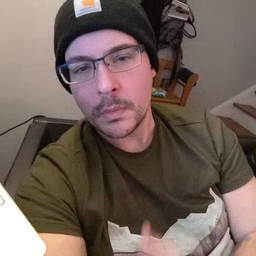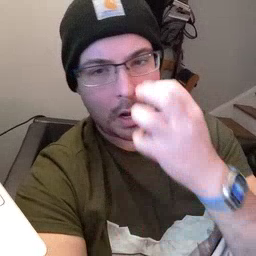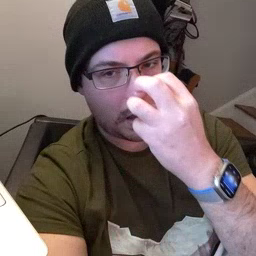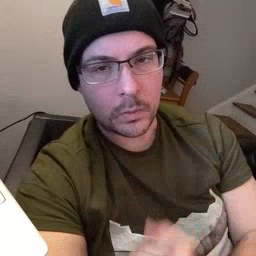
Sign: clown